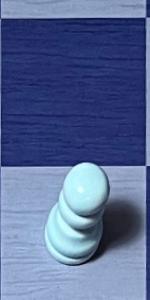
Label: Pawn_White